Question: I'm trying to inject JS and CSS into YouTube pages. I am able to inject JS, but see no effect when injecting CSS. Am I doing something incorrect or is YouTube limiting me in some manner?
Here's the relevant portion of my manifest.json:
'''
"content_scripts": [
{
"matches": ["http://www.youtube.com/watch?v*"],
"css": ["ChromeExtension/css/inject.css"],
"js": ["ChromeExtension/js/thirdParty/underscore.js", "ChromeExtension/js/thirdParty/jquery.js", "ChromeExtension/js/inject.js"]
}
]
'''
I see all of the js injected properly, but no effect with the css. My CSS does not appear to have been injected at all:

Curious.. injecting this code works, but I have also attempted applying '!important' to all the css properties. These two methods had effects which contrasts others solutions provided on StackOverflow.
I had more success with this, but remain curious as to why the more concise definition fails:
'''
var style = document.createElement('link');
style.rel = 'stylesheet';
style.type = 'text/css';
style.href = chrome.extension.getURL('ChromeExtension/css/inject.css');
document.head.appendChild(style);
'''
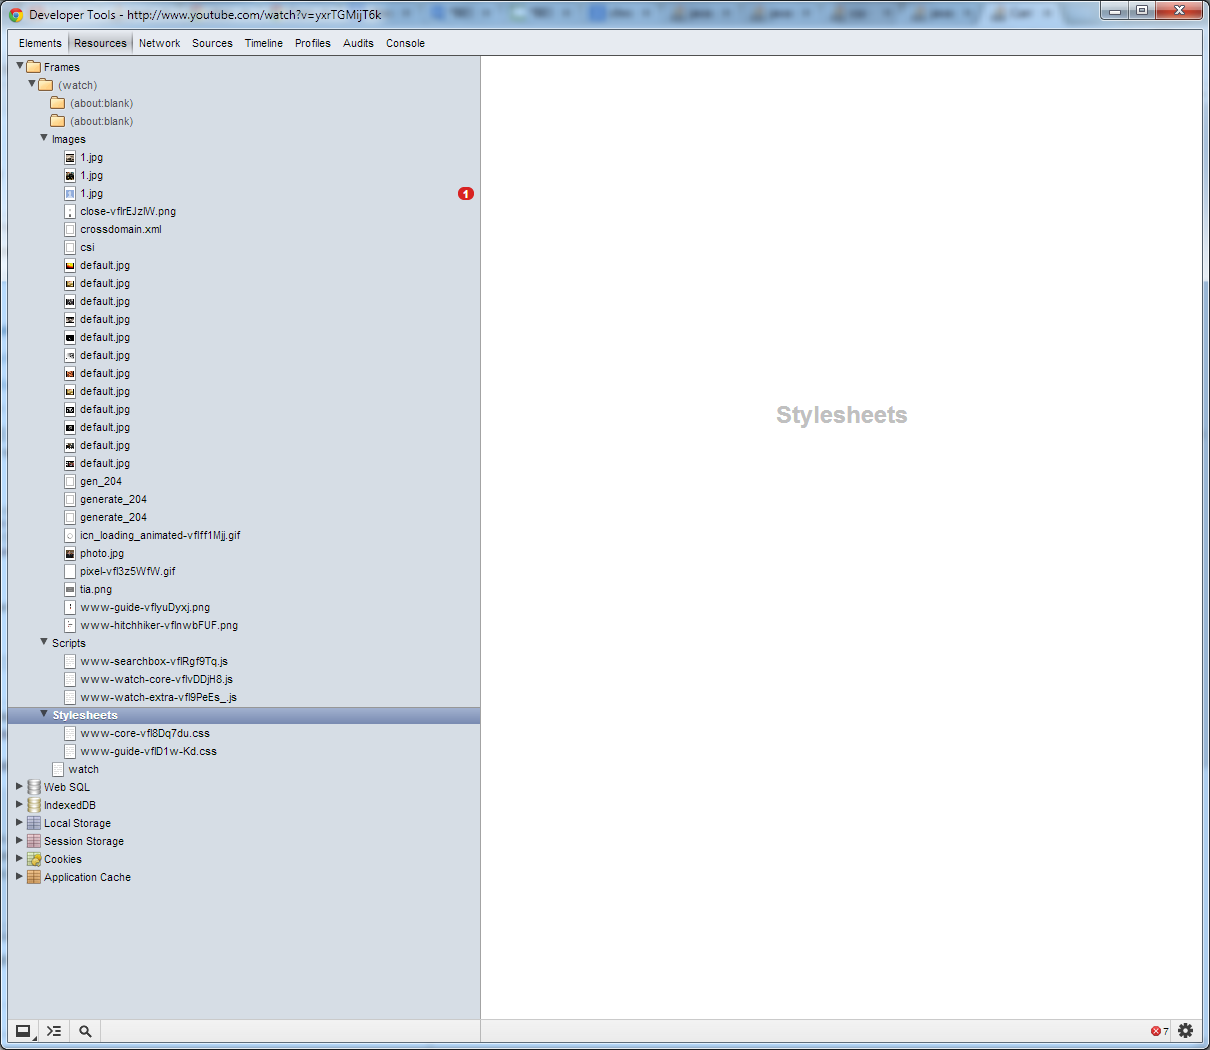
Answer: There is no need to use '!important', just make sure that you have a higher specificity in your css to override what is already there. If you look at the 'body''s style, you should see something like this:
This shows that the css is being applied, just being overridden. Changing your css to something like
'''
body.ltr{
background-color: #000;
}
'''
Will work just fine.
Edit:
On top of that, the problem might actually be with the '?' in the match pattern. For me 'http:///www.youtube.com/watch*' works while 'http:///www.youtube.com/watch?*' does not. As for why this affects the injection of the 'css', but not the 'js' I have no clue.